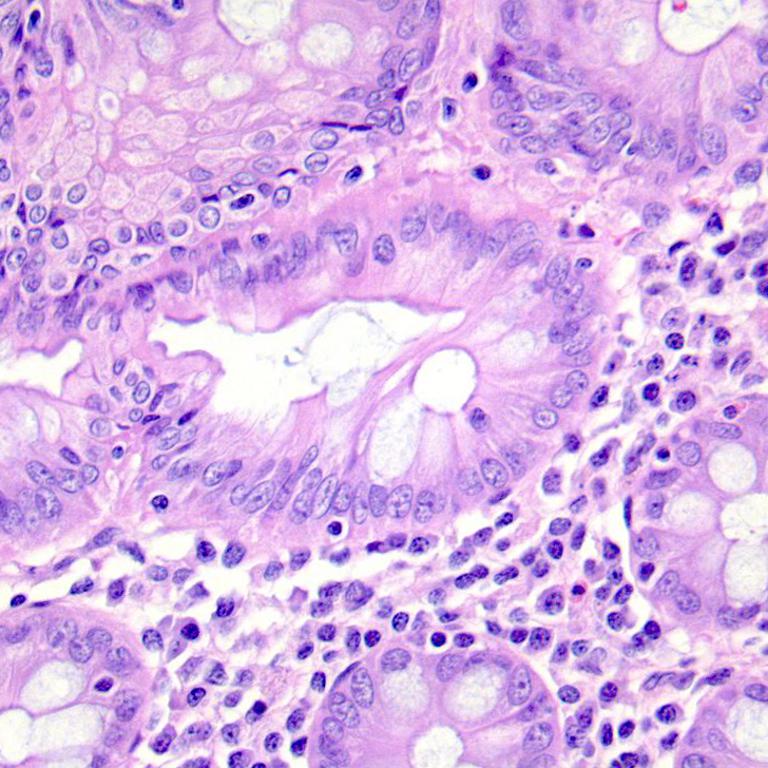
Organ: colon
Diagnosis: benign